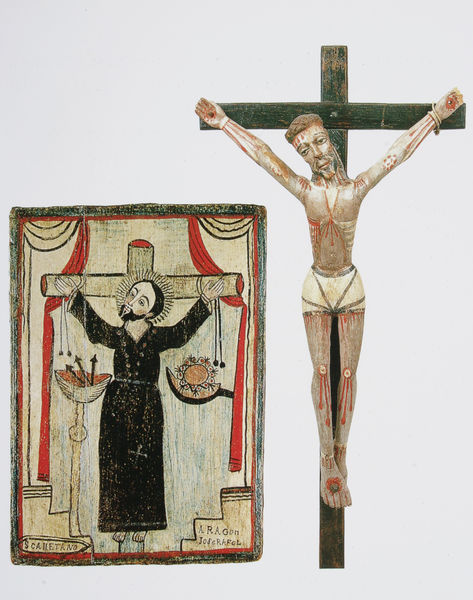
Titel: St. Kajetan und Kruzifix
Künstler: Rafael Aragón
Standort: Santa Fé (NM)
Institution: Spanish Colonial Arts Society Collection
Schlagwörter: berg, körper, lendenschurz, mann, weiß, wunde, gelb, grün, holz, kleid, schwarz, zeichnung, rot, tuch, malerei, bart, hose, mensch, schale, tod, bild, vorhang, kirche, sonne, figur, kutte, mantel, bühne, schalen, skulptur, statue, schrift, zwei, kette, naiv, treppe, crown, curtain, curtains, lanze, red, religious, sword, tafel, gardine, painting, robe, inschrift, picture, two, balken, stufen, plastik, knie, nagel, nägel, blut, lendentuch, glaube, kreuz, rechteck, religion, strahlen, rippen, buchdeckel, heiligenschein, wood, leib, nimbus, bluten, christus, jesus, kreuzigung, sterben, stigmata, wunden, wundmale, unterhose, leid, leiden, schmerz, greek, life, man, mittelalter, andacht, priester, kruzifix, sun, mönch, death, holztafel, drawing, heilig, martyr, saint, schwamm, christentum, dornenkrone, cross, ikone, auferstehung, sculpture, pfeile, volkskunst, tafelbild, dead, crucifixion, gral, arma, ink, kinderzeichnung, pencil, essig, draw, gekreuzigter, golgotha, stricke, werkzeuge, holzkreuz, strahlenkranz, christ, buchmalerei, passion, blus, shade, straheln, paint, arma christi, schmerzensmann, frühchristlich, orthodox, christian, kruzifixus, dreinageltypus, kreuzbalken, armer, hanging, bibelgeschichte, arrow, buxe, latin, marterwerkzeuge, imago, leidender, schwarzes kleid, bowl, crucifiction, crucify, easter, aragon, bysanz, gottsohn, ikonoklasmus, jesus christua, opferschalen, sapiens, suffix, triumphanis, triumphans, icon, blood, iconography, sacrifice, execution, arrows, jesus christ, bread, panel, kniegelnke, nails, savior, religon, sacrafice, bood, arago, wooden sculpture, christ figure, odd proportion, sad faces